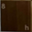
Piece: xx